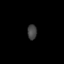
Tissue: lung
Cell type: Epithelial cells
Senescence score: 0.5891
Nuclear area (px): 139
Mean DAPI intensity: 66.626